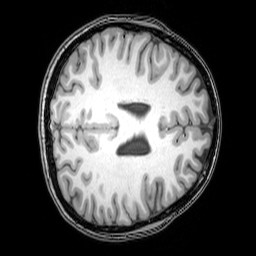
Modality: T1w
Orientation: axial
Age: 26
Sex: female
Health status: healthy
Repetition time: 0.081 s
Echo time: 0.037 s